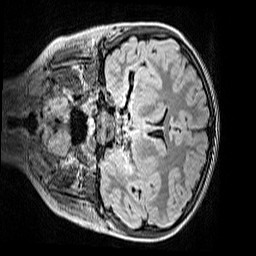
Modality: FLAIR
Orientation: coronal
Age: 9
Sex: female
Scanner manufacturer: siemens
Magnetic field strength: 3 T
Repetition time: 5 s
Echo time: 0.388 s